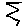
Label: zigzag